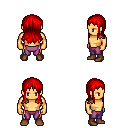
a pixel art fantasy rpg character, male body template, human, tanned skin, leather shoulder armor, magenta pants, red unkempt hairstyle, brown shoes, four views (front, back, left, right), 2x2 character sprite sheet, small pixel art, hard edges, no anti-aliasing